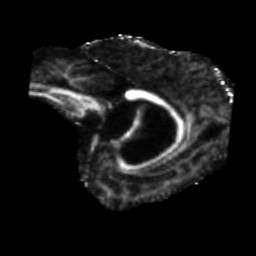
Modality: FA
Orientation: sagittal
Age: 71
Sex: female
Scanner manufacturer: siemens
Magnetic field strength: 3 T
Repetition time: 5.47 s
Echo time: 0.0854 s